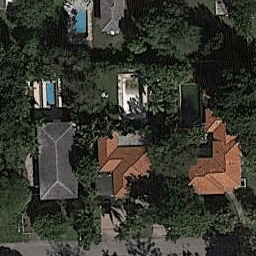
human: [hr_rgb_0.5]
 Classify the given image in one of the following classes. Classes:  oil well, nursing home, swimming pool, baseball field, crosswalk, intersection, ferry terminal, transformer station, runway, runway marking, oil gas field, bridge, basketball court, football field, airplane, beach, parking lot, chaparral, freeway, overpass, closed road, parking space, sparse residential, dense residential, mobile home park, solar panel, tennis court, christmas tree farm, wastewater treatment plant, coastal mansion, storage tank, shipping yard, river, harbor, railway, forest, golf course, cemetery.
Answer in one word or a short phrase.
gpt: coastal mansion